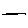
Label: line